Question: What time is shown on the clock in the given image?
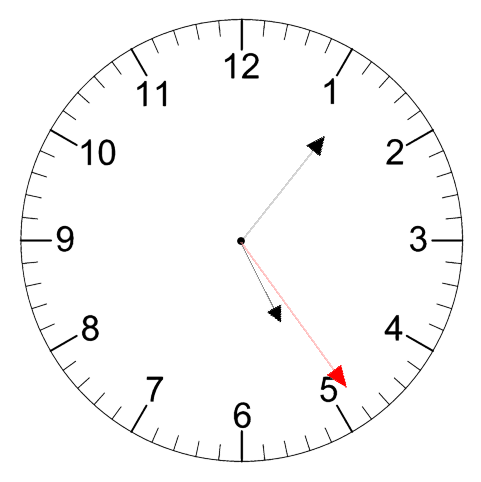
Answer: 05:06:24